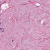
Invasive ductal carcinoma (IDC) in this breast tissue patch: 1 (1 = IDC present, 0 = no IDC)